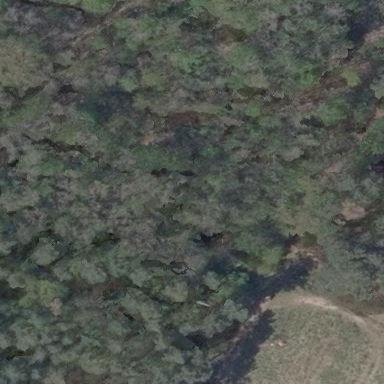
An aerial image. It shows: Forest with mixed types of leaves.